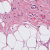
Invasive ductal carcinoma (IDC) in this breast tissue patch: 0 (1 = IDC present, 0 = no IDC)